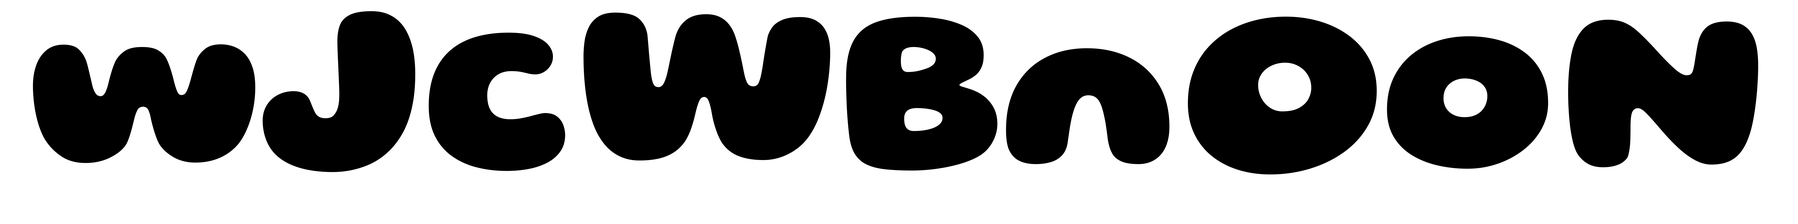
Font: Gluten_ExtraBold